I will show an image sequence of human cooking. I have annotated the images with numbered circles. Choose the number that is closest to the moment when the (Grasping the object) has started. You are a five-time world champion in this game. Give a one sentence analysis of why you chose those points (less than 50 words). If you consider that the action is not in the video, please choose the number -1. Provide your answer at the end in a json file of this format: {"points": []}
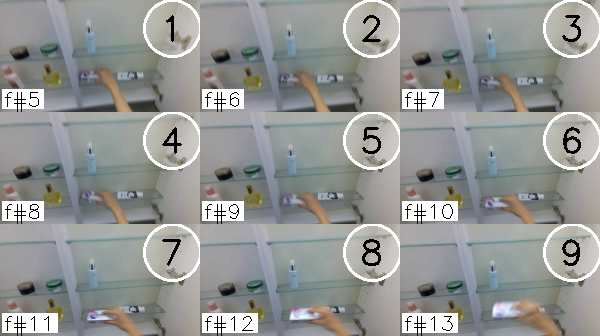
Frame 1 shows the clearest moment of hand-object contact.
{"points": [1]}